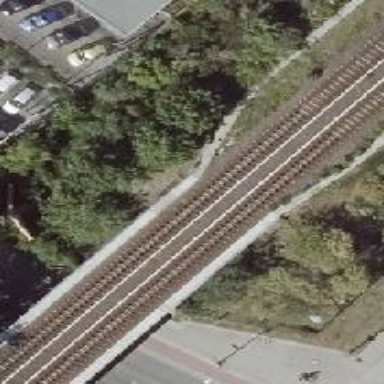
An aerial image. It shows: Bridge with bottom electrified rail for trains.